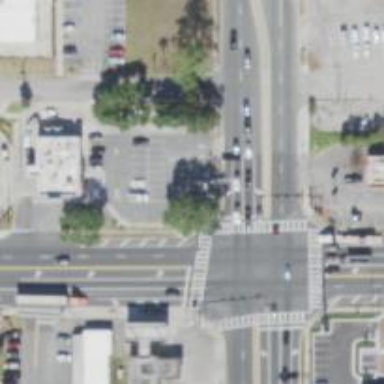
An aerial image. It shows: Crossing road.